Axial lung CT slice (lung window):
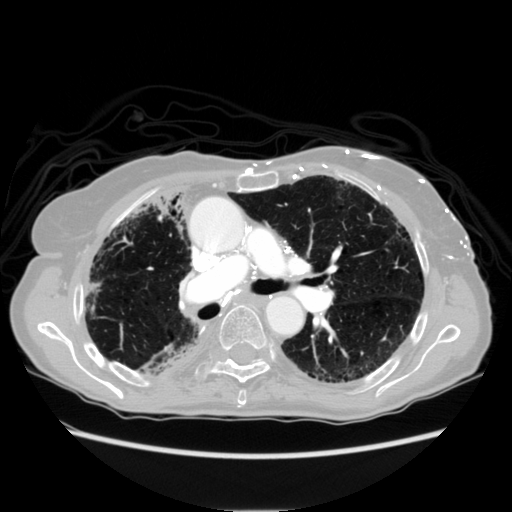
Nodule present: no